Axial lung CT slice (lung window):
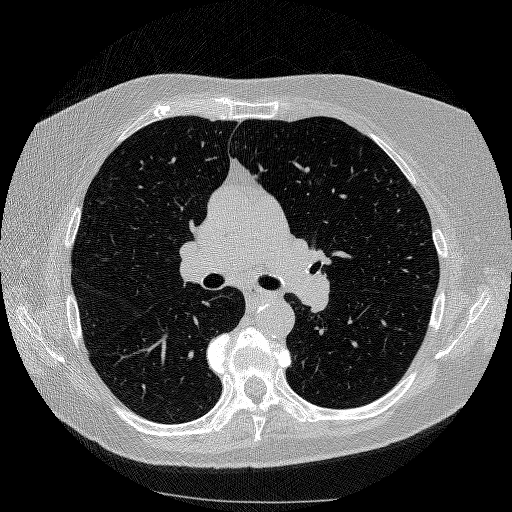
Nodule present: no